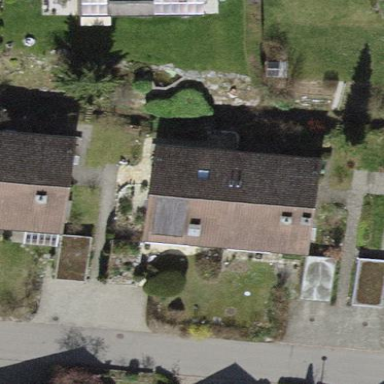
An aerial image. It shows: Building with tile roof.